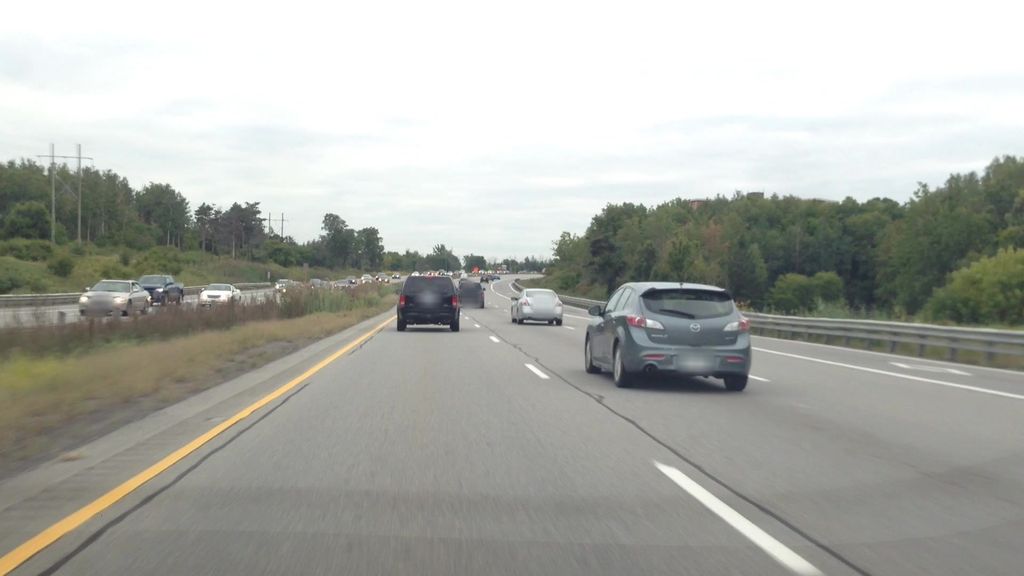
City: ottawa-gatineau